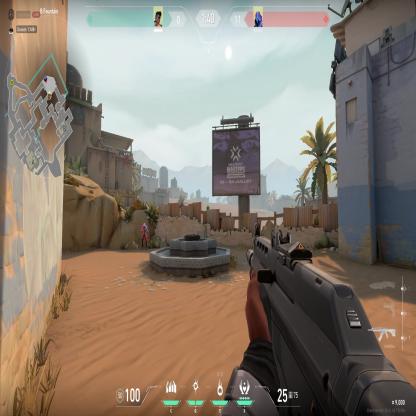
Label: enemy